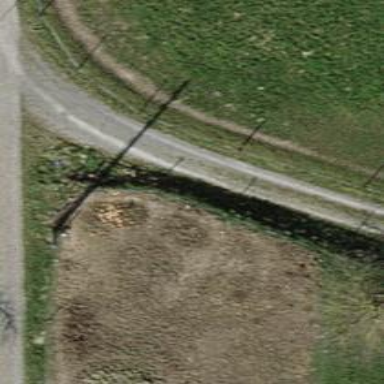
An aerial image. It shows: Grassy track with grade 5 track type.